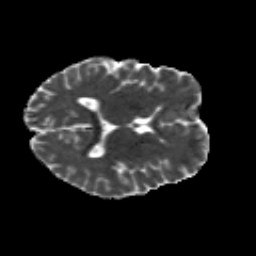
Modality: MD
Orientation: axial
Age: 28
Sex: male
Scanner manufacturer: siemens
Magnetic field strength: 3 T
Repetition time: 8.8 s
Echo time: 0.085 s